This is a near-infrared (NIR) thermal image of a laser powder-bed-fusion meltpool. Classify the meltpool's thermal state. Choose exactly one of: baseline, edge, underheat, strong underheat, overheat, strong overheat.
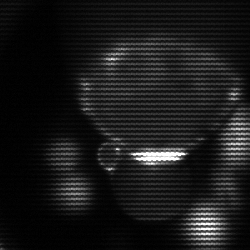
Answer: edge